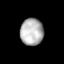
Tissue: lung
Cell type: Fibroblasts
Senescence score: 0.6143
Nuclear area (px): 610
Mean DAPI intensity: 179.902